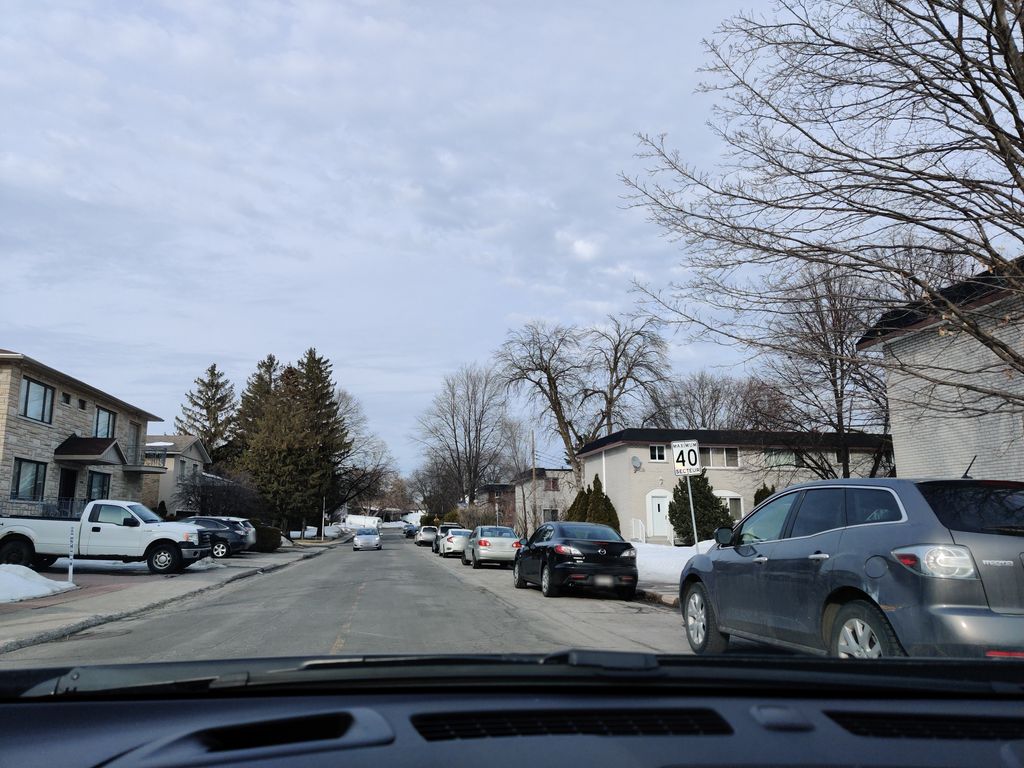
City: montreal